Aerial crown-view tile of a tropical tree (Barro Colorado Island, Panama), acquired 20250217:
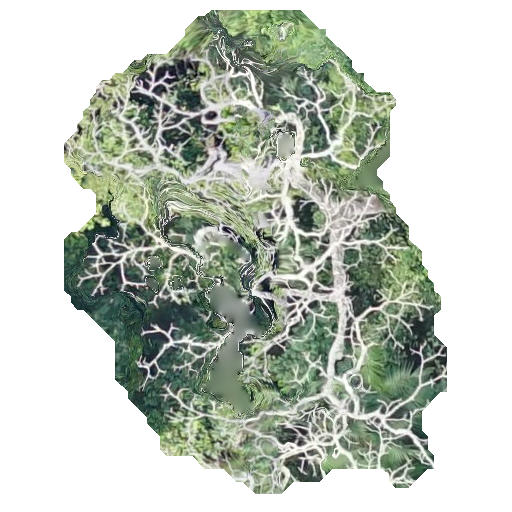
Species: Pseudobombax septenatum
GBIF accepted scientific name: Pseudobombax septenatum
Crown area: 198.794 m²